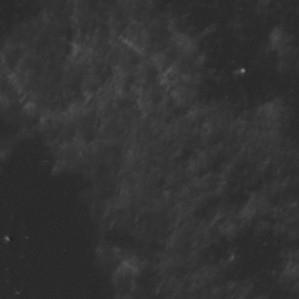
Label: non_frost